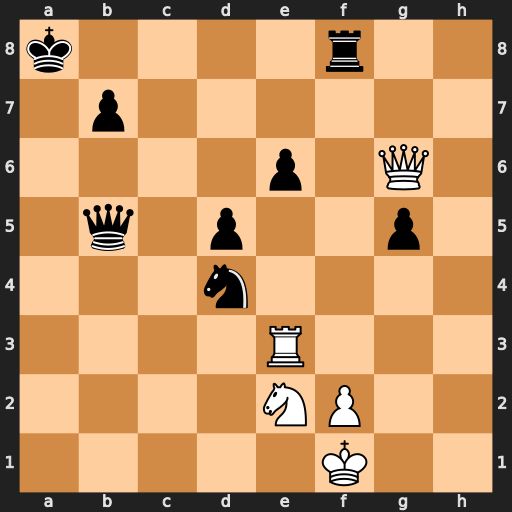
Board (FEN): k4r2/1p6/4p1Q1/1q1p2p1/3n4/4R3/4NP2/5K2
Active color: w
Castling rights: -
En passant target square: -
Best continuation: Qg7 Qb1+ Kg2 Qf5 Ra3+ Kb8 Qxd4